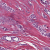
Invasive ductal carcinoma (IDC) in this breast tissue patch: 1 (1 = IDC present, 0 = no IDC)